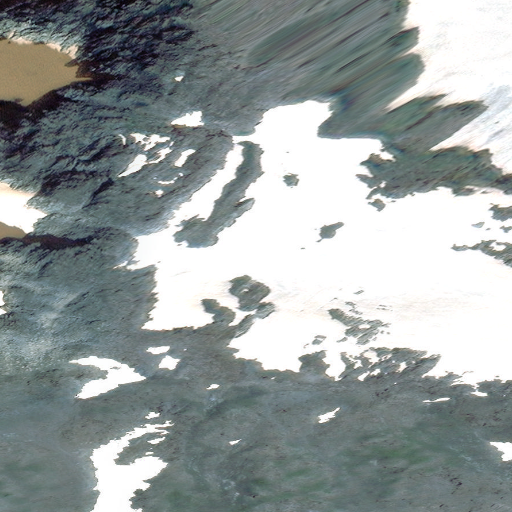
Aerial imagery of mountain in Alaska named Mount Curtis containing only unknown